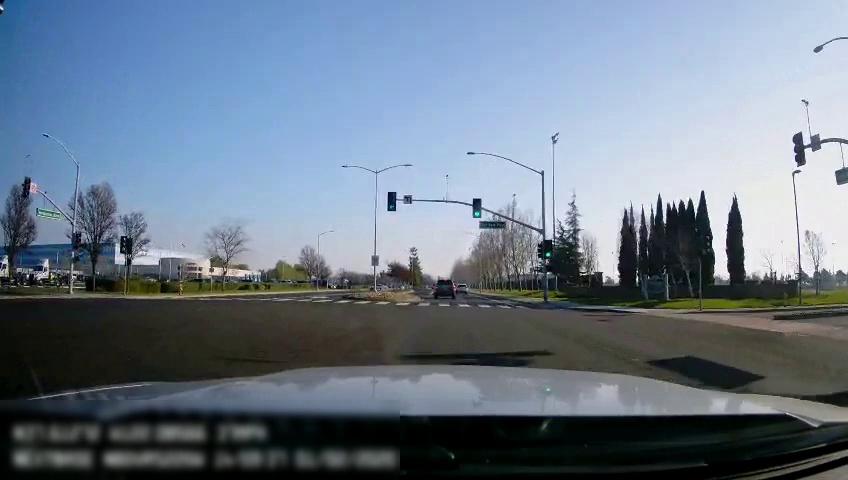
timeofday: Day
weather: Sunny
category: Drivable Space
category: Vehicles | SUV
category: Vehicles | Car
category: Lanes | Alternate Lane
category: Traffic | Lights
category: Traffic | Lights
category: Traffic | Lights
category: Traffic | Lights
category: Traffic | Signs
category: Traffic | Lights
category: Traffic | Lights
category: Traffic | Lights
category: Traffic | Lights
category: Traffic | Signs
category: Traffic | Signs
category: Traffic | Lights
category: Traffic | Signs
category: Traffic | Lights
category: Traffic | Lights